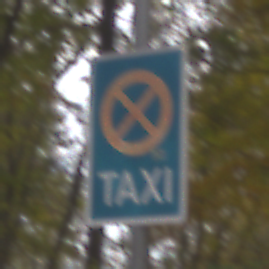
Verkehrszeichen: Taxenstand
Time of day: Midday
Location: Outdoor (Nature)
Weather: Overcast
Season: NotSpecified
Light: Natural